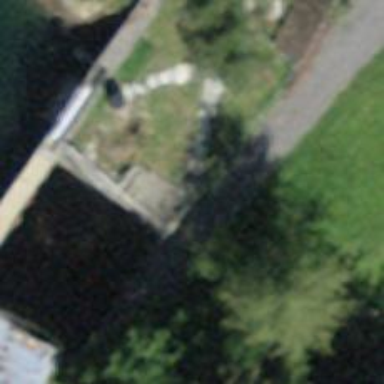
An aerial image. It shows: Retaining wall.